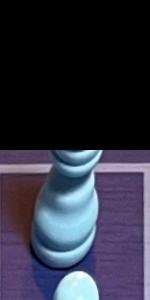
Label: Bishop_White